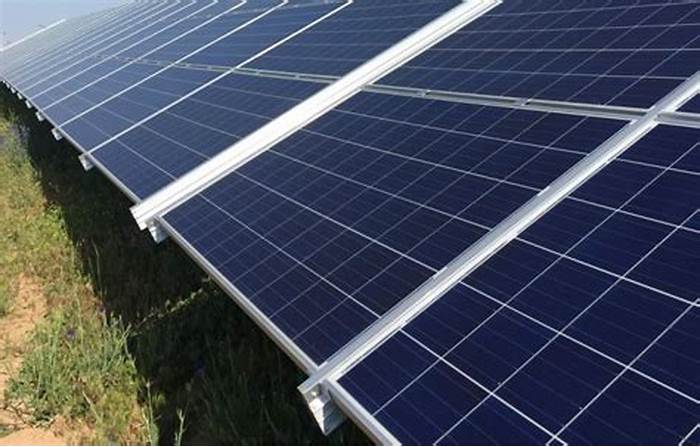
Label: Clean